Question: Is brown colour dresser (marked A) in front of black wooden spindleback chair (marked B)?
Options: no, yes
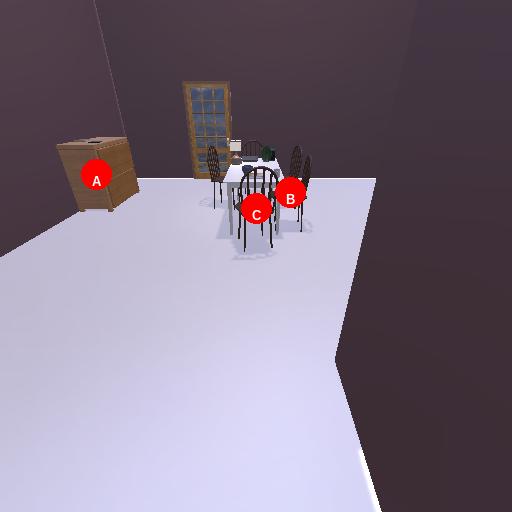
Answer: no